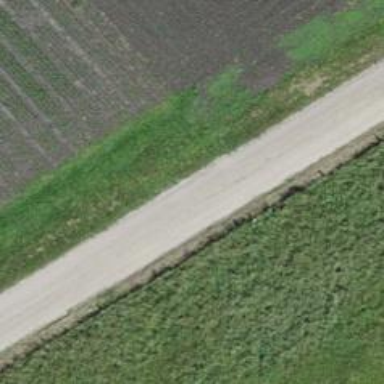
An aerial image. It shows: Well-maintained track road of grade 1.